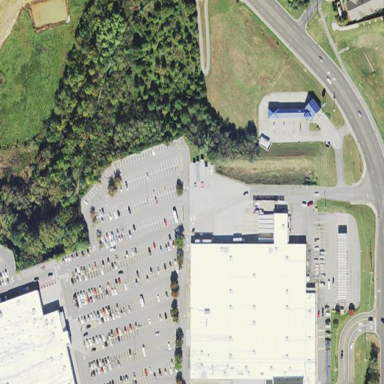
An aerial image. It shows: Retail building with wholesale shop.